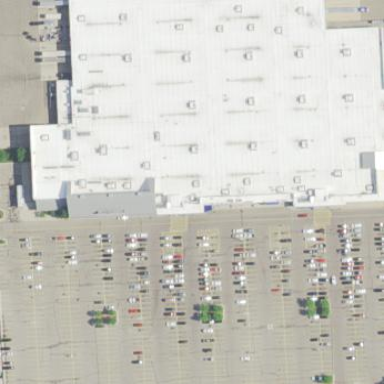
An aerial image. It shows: Commercial building housing supermarket.